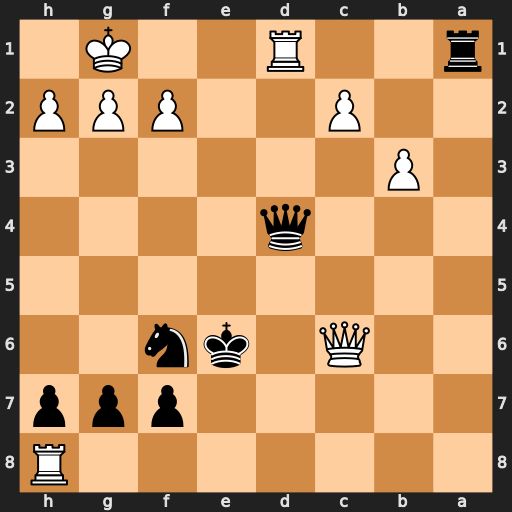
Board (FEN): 7R/5ppp/2Q1kn2/8/3q4/1P6/2P2PPP/r2R2K1
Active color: b
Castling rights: -
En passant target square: -
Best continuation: Ke7 Qb7+ Nd7 Qe4+ Qxe4